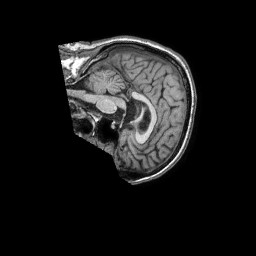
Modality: T1w
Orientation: sagittal
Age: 65
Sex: male
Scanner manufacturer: philips
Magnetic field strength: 1.5 T
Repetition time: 0.007135 s
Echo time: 0.003224 s